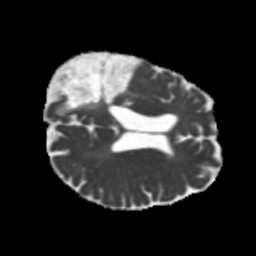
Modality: MD
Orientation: axial
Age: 58
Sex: male
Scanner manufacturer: siemens
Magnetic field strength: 3 T
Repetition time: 5.25 s
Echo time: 0.08 s